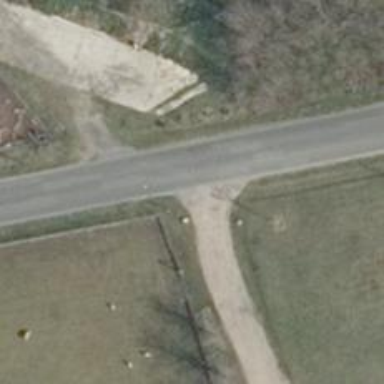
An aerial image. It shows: Emergency access point on the road.